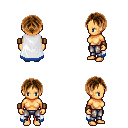
a pixel art fantasy rpg character, female body template, human, tanned skin, white trimmed cape, metal pants, brown parted hairstyle, leather bracers, four views (front, back, left, right), 2x2 character sprite sheet, small pixel art, hard edges, no anti-aliasing